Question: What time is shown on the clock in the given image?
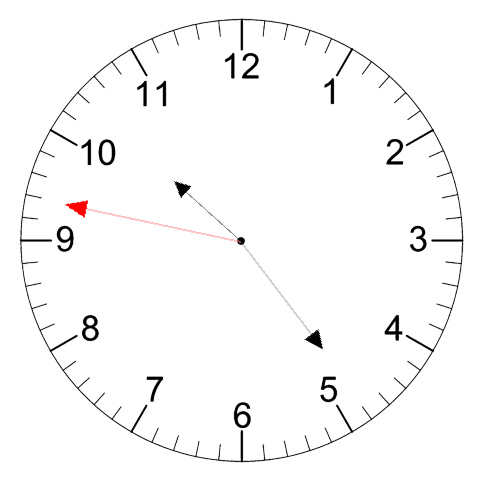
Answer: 10:23:47